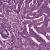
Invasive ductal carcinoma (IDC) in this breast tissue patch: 1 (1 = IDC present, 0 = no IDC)